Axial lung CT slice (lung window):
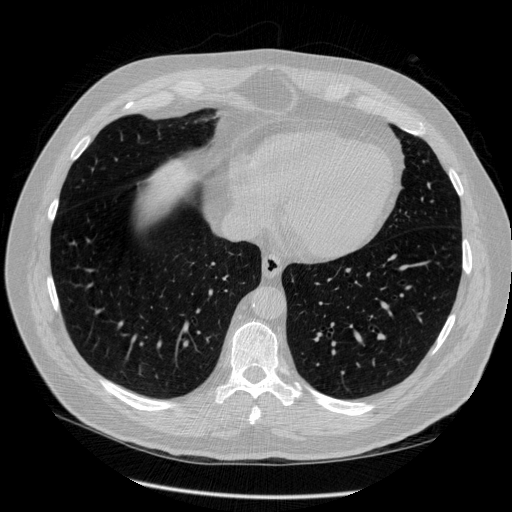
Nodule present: no